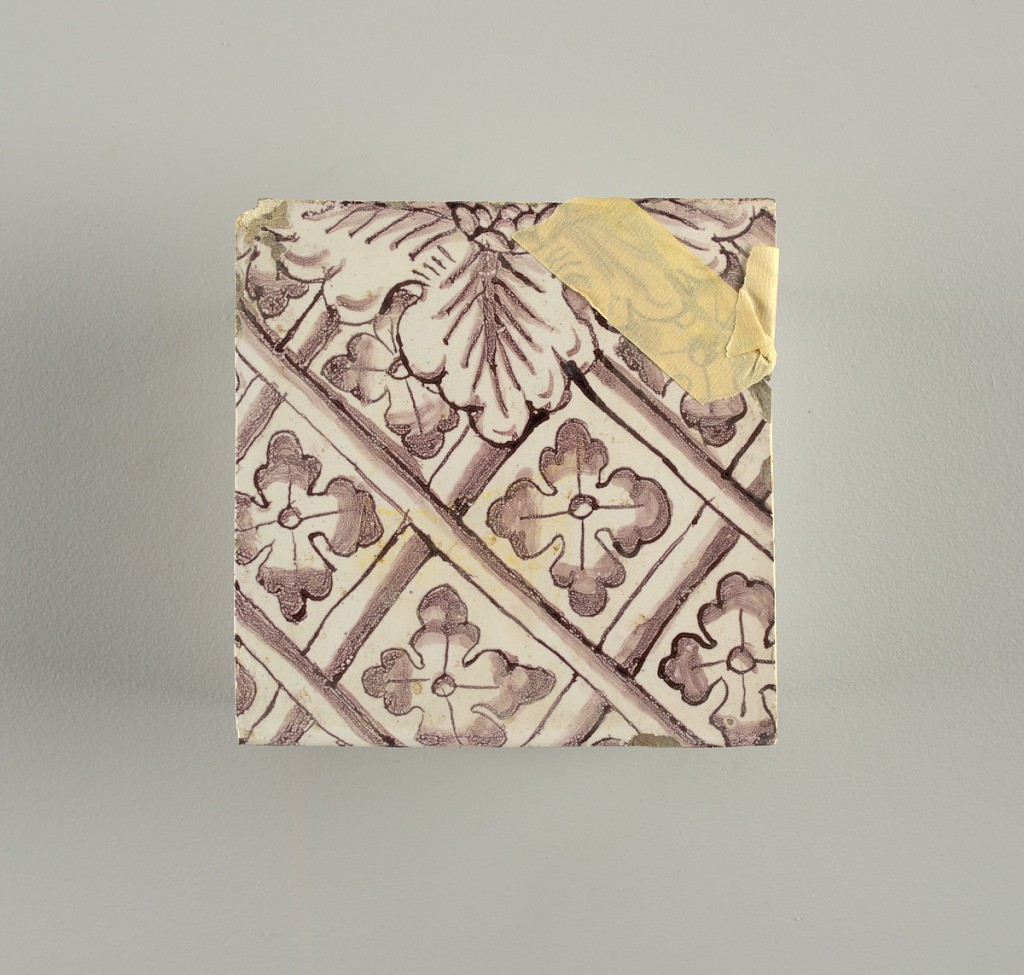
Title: Wall facing
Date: ca. 1725
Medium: Tin-glazed earthenware, underglaze
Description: Horizontal rectangle.  Thirty-seven tiles wide and twenty-one high with opening for door or window nineteen and one-half tiles high and twelve wide.  To left and right of opening, centered canopy above. Left, woman representing Hope, right, a sculputure urn.  Centered above opening, a mascaron.  Arabesque design of foliage.